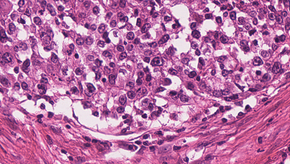
Tumor epithelial tissue: yes
Tumor-associated stroma tissue: yes
Normal tissue: no